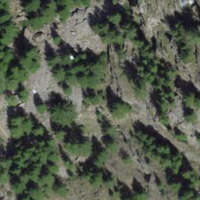
EUNIS habitat code: 31
Species observed at this site:
Euphorbia cyparissias